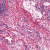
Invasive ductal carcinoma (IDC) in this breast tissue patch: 1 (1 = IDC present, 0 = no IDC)